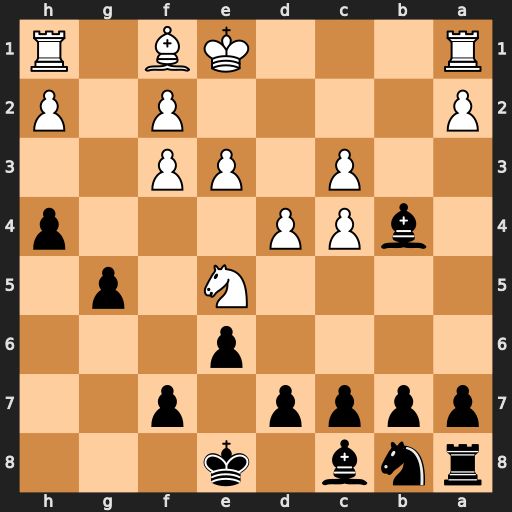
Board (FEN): rnb1k3/pppp1p2/4p3/4N1p1/1bPP3p/2P1PP2/P4P1P/R3KB1R
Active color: b
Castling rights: KQq
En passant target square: -
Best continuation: Bxc3+ Ke2 Bxa1